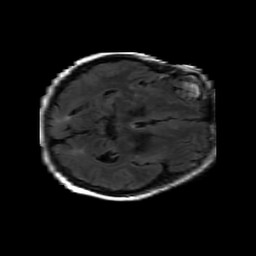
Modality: FLAIR
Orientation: axial
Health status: ill
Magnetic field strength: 3 T